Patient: sex M, age 35
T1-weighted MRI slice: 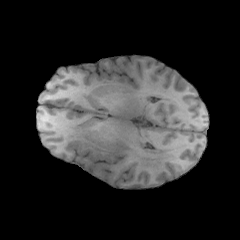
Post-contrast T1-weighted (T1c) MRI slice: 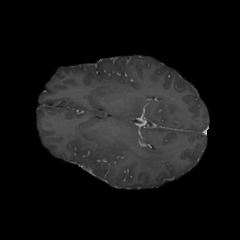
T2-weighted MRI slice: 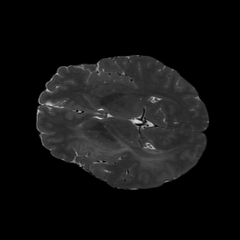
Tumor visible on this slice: yes
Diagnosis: Astrocytoma, IDH-wildtype
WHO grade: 2